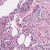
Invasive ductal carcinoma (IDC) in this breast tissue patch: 1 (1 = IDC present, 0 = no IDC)